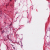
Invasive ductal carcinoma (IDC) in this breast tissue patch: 1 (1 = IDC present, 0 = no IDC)